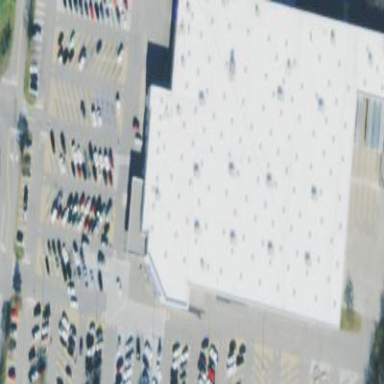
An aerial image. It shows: Wholesale supermarket.